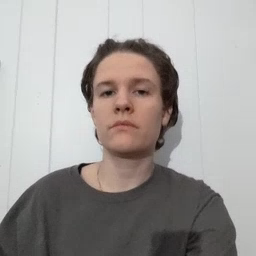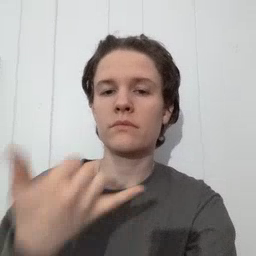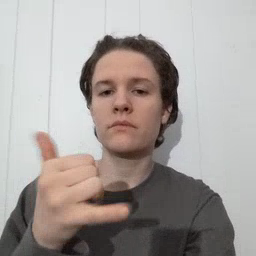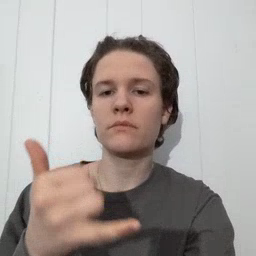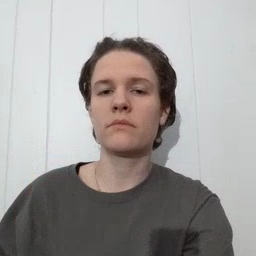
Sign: yellow